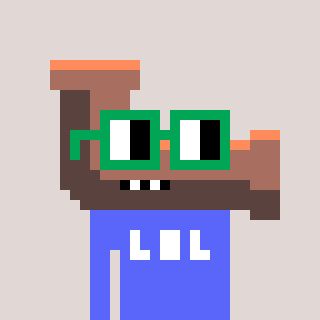
a pixel art character with square green glasses, a pipe-shaped head and a purple-colored body on a warm background